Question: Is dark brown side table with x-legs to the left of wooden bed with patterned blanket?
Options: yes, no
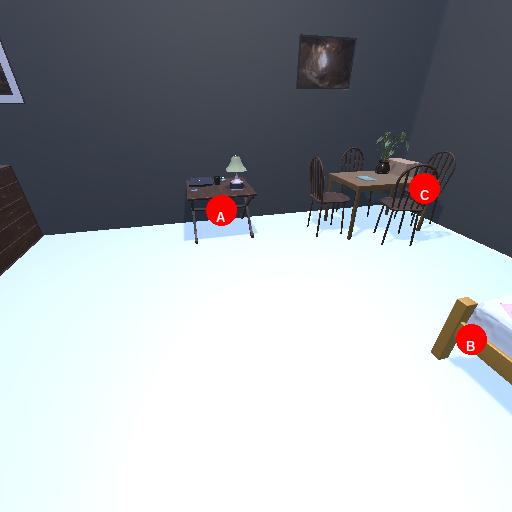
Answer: yes